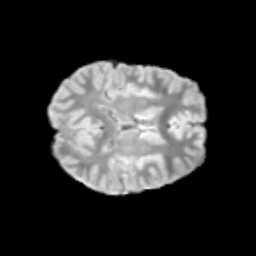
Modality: T2w
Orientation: axial
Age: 12
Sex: male
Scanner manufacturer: siemens
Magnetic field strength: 3 T
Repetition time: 3.8 s
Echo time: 0.07 s